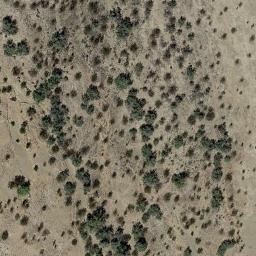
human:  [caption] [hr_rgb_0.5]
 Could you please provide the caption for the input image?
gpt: Chaparral is densely distributed on the sand .

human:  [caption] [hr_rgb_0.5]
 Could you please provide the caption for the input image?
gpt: There are some bushes make up the chaparral on the desert .

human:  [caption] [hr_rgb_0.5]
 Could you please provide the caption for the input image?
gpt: A lot of chaparrals of different kinds and sizes grow in the desert .

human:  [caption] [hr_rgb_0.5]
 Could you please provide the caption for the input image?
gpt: There are piles of grass in this jungle .

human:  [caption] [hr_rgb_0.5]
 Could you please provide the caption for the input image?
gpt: The middle of the chaparral is dense .